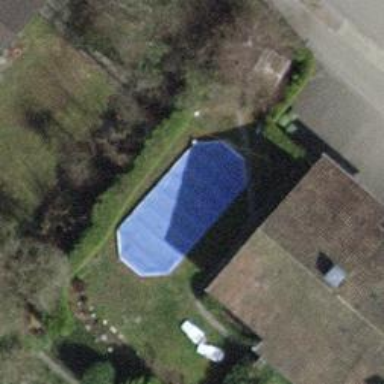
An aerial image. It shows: Swimming pool located in leisure land.